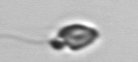
Label: Katodinium_or_Torodinium